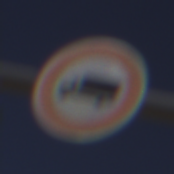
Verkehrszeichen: VerbotFuerKraftfahrzeugeUeberDreiKommaFuenfTonnen
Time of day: MorningAfternoon
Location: Outdoor (Nature)
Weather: Clear
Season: NotSpecified
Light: Natural